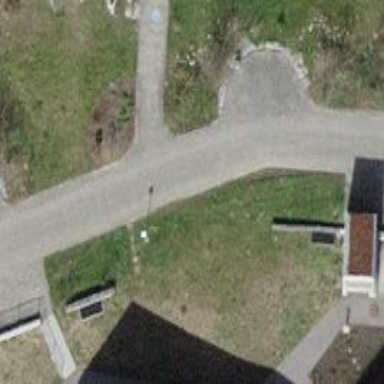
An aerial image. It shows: Footway made of paving stones.